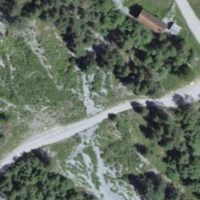
EUNIS habitat code: 45
Species observed at this site:
Pimpinella major
Hemaris fuciformis
Carduus nutans
Macroglossum stellatarum